Question:
My code for now is:
'''
Set RecT = gConnect.Execute("SELECT [Volume] FROM [Output$] WHERE ((([Facilities])=""IDK"") AND (([Detail_1])=""BPL"" Or ([Detail_1])=""SI"")) ORDER BY [Detail_1];")
Worksheets("Results").Cells(52, 4).CopyFromRecordset RecT
'''
First, with 'Set Rect' I look for the value I want in another sheet, and then I copy it in the 4th column of the 52nd row of my sheet 'Results' ( the one in the picture). But instead of giving it the exact indexes, I want it to find that cell.
As you can see in the photo, I have to find the line where Column A = traitement, Column B = IDK and Column C = BPL.
I looked it up and found that i have to use 'Cells.Find' , but I can't understand how to do that !
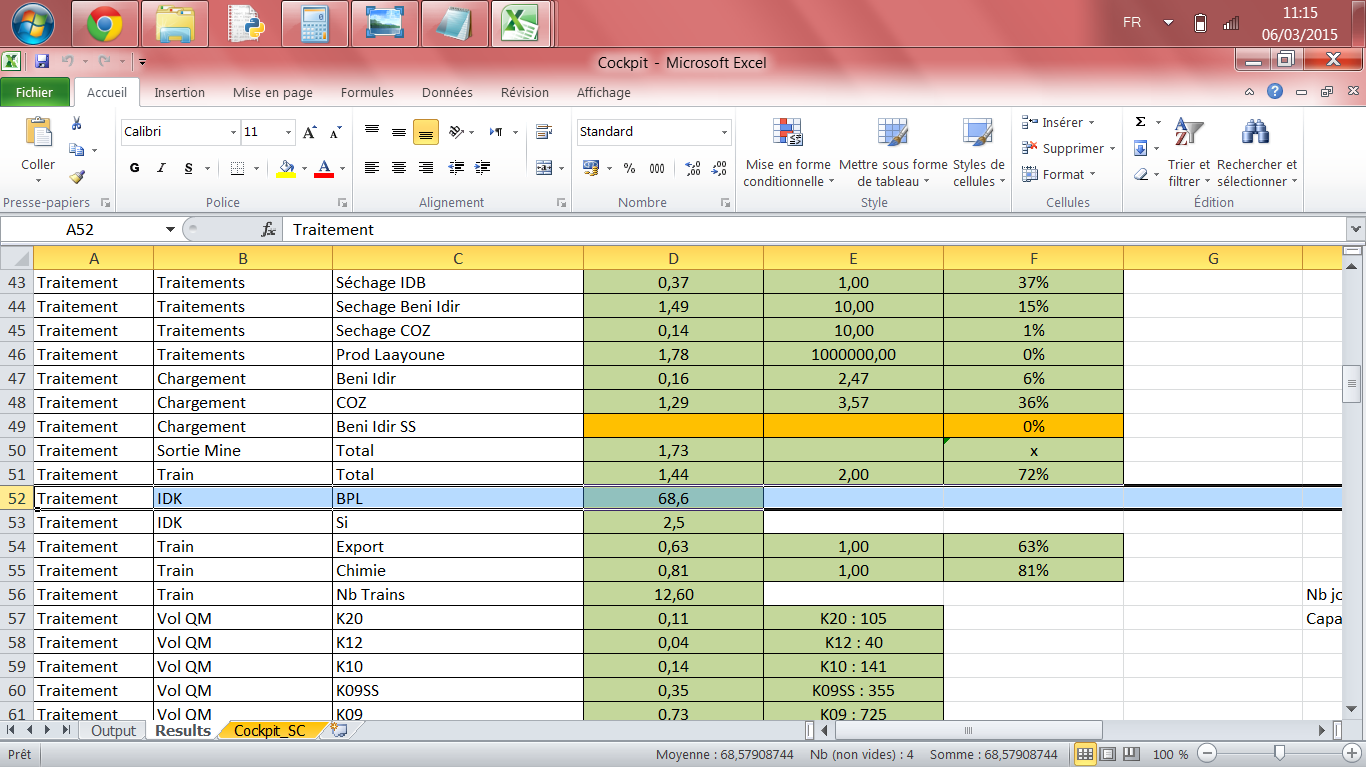
Answer: Something like this should do the trick:
'''
Dim v As Variant
Dim i As Long
Dim compteur As Long
Dim lineFound As Boolean
'Load range contents to array
v = Range("A1:C7").Value 'Or wherever your data is
'Iterate through array until desired content found
For i = 1 To UBound(v, 1)
If v(i, 1) = "traitement" And v(i, 2) = "IDK" And v(i, 3) = "BPL" Then
compteur = i
lineFound = True
Exit For
End If
Next i
'Report
If lineFound Then
MsgBox "The thing you want is on line " & compteur
Else
MsgBox "Didn't find the thing you want."
End If
'''